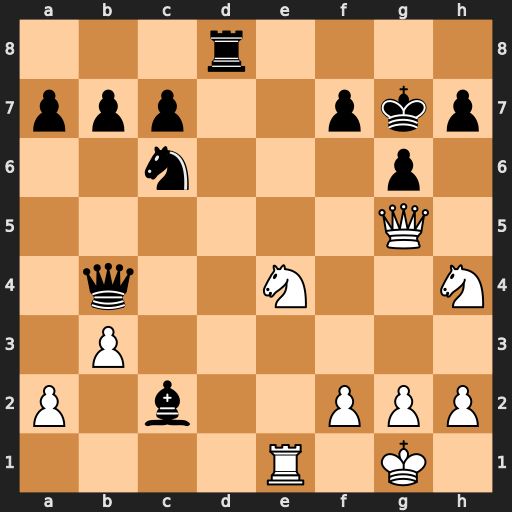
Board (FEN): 3r4/ppp2pkp/2n3p1/6Q1/1q2N2N/1P6/P1b2PPP/4R1K1
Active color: w
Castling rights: -
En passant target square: -
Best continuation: Nf5+ Kg8 Qxd8+ Nxd8 Nf6+ Kh8 Re8+ Qf8 Rxf8#